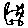
Label: cat